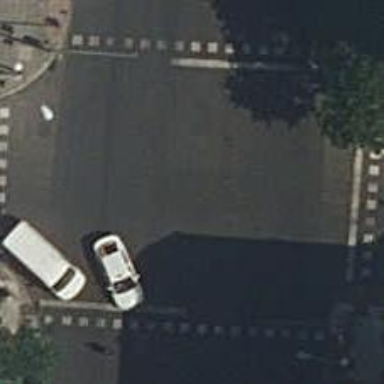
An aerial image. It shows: Road with traffic signals.